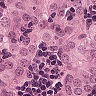
Metastatic tissue present: yes